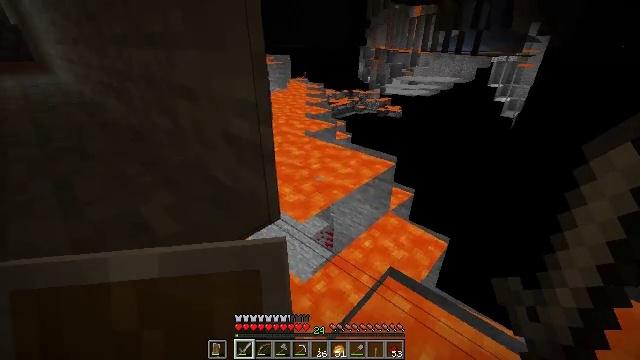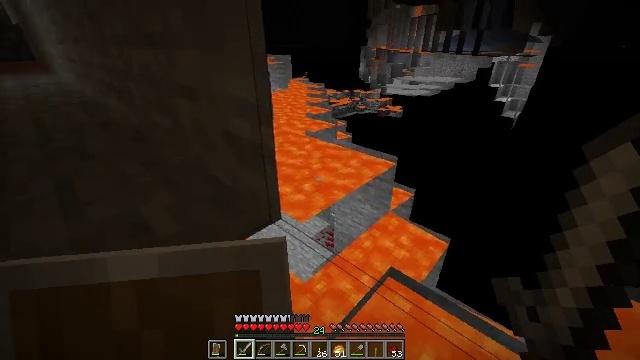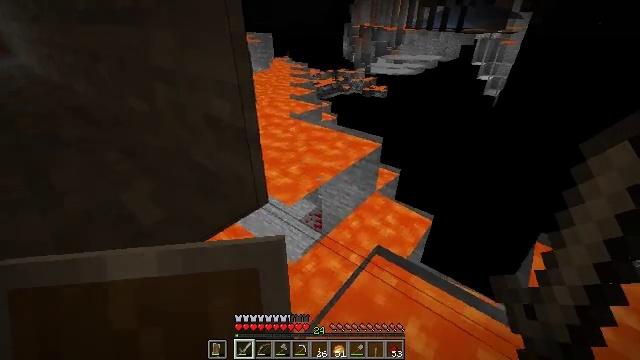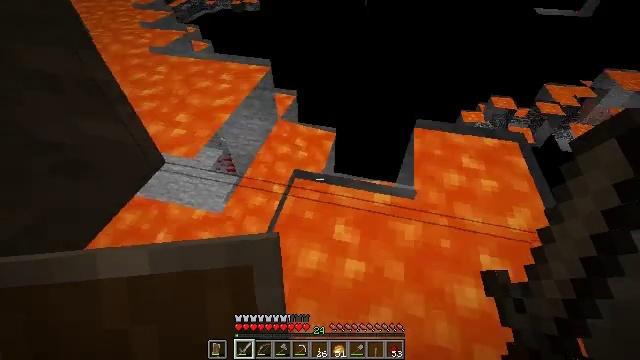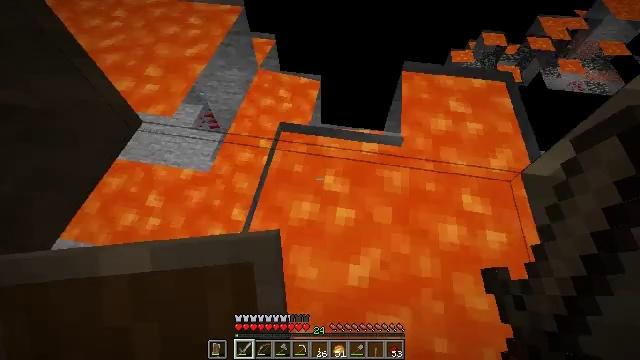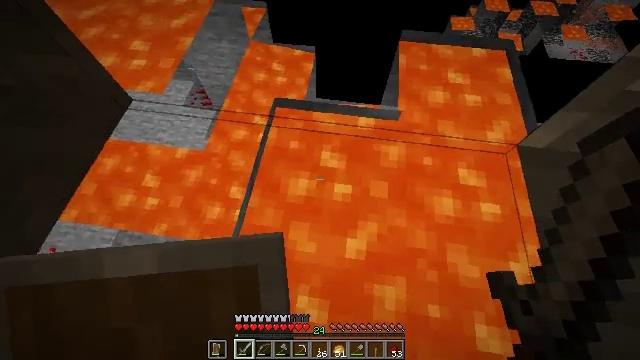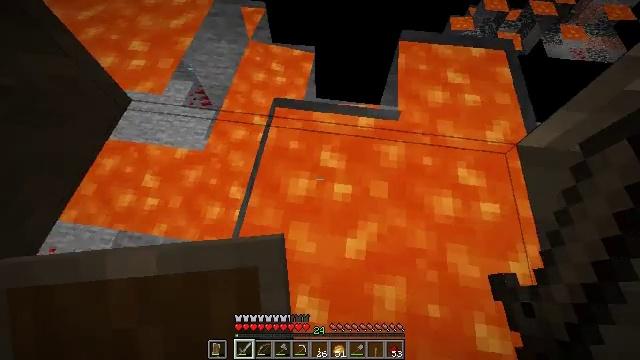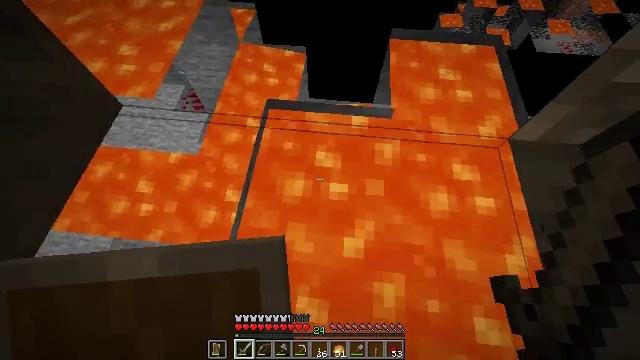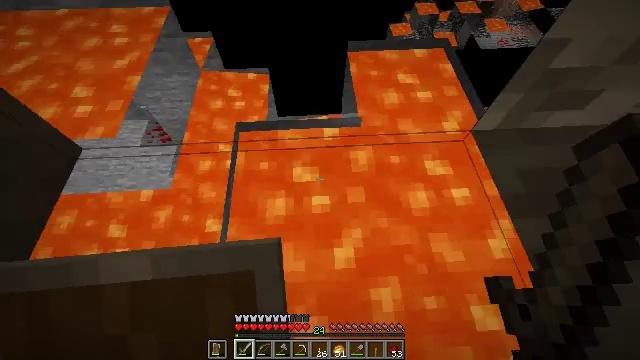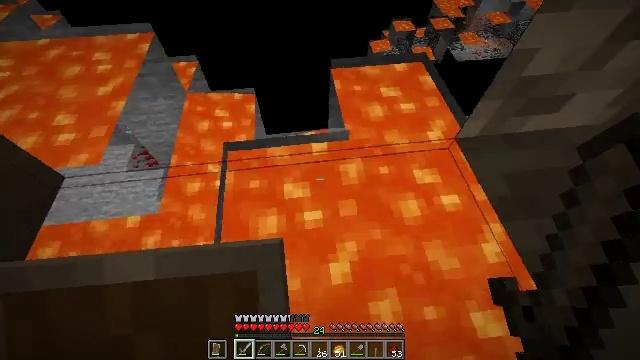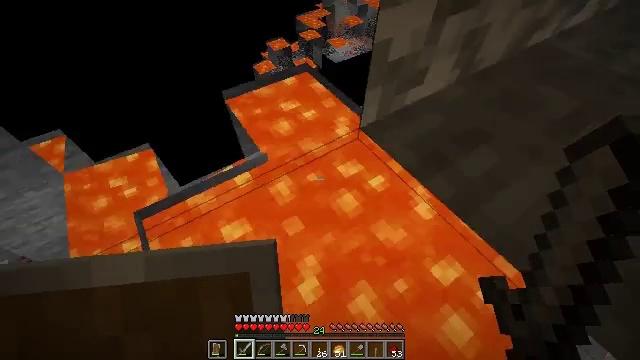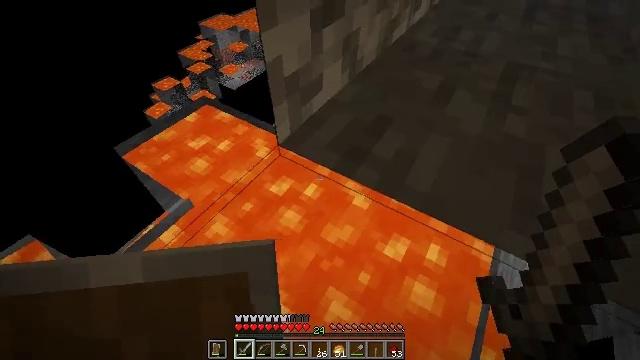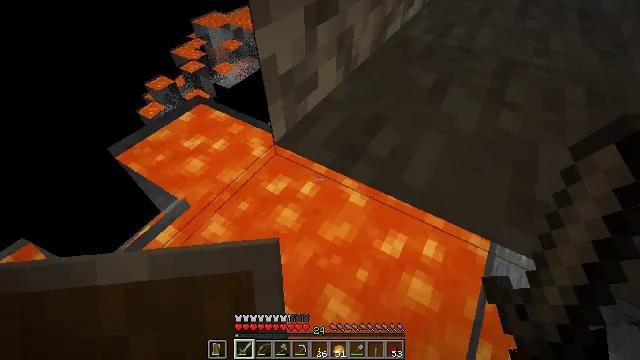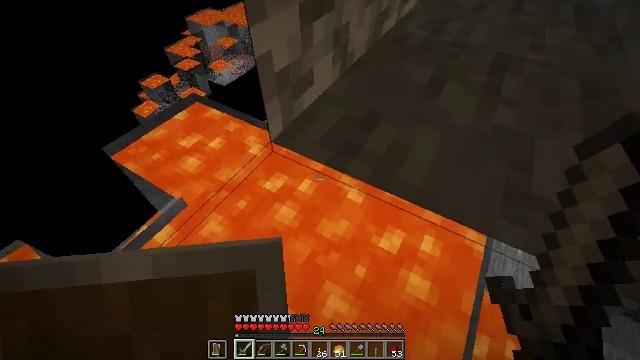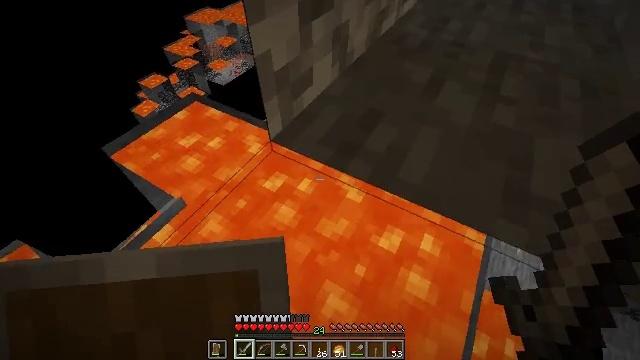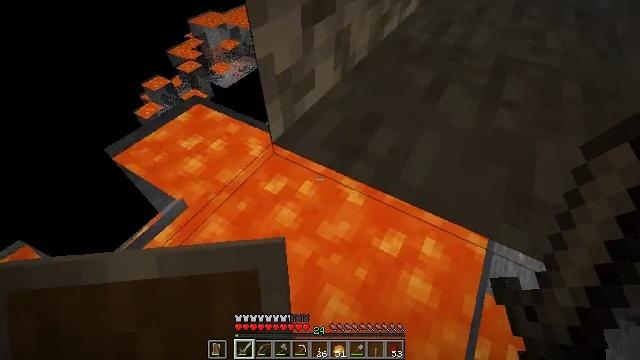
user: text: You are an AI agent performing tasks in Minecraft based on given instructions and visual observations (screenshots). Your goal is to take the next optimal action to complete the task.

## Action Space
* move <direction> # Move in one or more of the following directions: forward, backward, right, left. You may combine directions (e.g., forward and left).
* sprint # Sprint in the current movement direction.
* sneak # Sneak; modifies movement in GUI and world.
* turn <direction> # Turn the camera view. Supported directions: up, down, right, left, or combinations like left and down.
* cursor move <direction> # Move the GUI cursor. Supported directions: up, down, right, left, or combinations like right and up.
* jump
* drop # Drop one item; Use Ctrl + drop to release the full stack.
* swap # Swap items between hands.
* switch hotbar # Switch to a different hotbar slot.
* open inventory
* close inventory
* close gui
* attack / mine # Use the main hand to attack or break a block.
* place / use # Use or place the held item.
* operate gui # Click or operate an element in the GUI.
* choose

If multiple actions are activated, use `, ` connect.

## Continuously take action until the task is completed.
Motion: motion action
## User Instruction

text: Destroy the piston head component.
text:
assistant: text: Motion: no_op
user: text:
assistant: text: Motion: turn right and down
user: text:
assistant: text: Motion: turn right and down
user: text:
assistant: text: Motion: turn right and down
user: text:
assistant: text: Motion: turn right and down
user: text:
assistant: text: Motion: no_op
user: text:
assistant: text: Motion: turn right
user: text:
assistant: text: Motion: turn right and up
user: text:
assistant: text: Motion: turn right and up
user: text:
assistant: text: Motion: turn right and up
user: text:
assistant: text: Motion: turn right and up
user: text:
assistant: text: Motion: turn right
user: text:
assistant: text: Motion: no_op
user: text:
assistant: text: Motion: no_op
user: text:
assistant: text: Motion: no_op
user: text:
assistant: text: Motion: turn left and down
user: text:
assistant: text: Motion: turn left and down
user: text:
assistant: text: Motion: turn left and down
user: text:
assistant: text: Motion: turn left and down
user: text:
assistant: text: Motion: turn left
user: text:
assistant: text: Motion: turn left and up
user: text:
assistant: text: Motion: turn up
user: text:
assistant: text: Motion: turn left and up
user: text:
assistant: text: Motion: turn left and up
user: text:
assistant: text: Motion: no_op
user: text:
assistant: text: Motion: turn right
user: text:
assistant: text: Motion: turn right and up
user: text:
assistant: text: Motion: turn right and up
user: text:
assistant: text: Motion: turn right and up
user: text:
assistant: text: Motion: turn right and up